Interaction volume radius: 10 \u00c5
Interaction volume height: 15 \u00c5
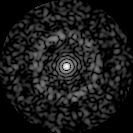
Disorder parameter: 0.7945